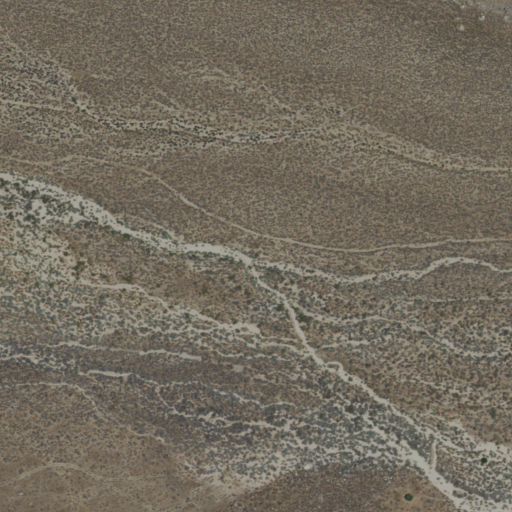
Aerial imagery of valley in California named Smith Canyon containing shrub and grassland